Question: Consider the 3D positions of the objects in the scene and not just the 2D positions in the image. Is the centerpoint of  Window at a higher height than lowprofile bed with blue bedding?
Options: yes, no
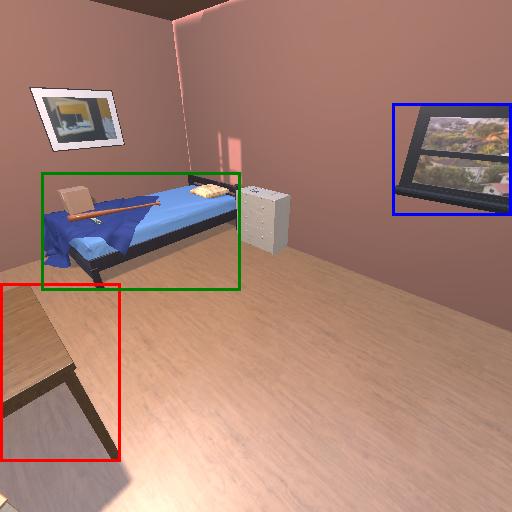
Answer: yes